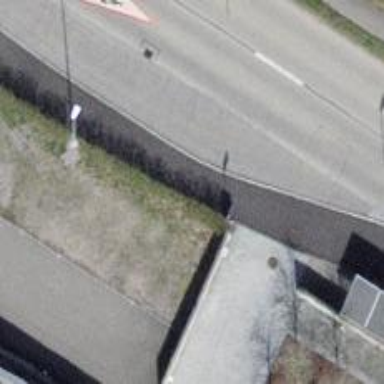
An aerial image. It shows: Platform for public transport. The platform is located by the road.